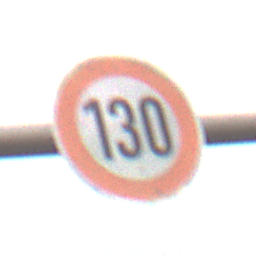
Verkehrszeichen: Geschwindigkeit130
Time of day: MorningAfternoon
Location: Outdoor (Nature)
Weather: Overcast
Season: NotSpecified
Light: Natural